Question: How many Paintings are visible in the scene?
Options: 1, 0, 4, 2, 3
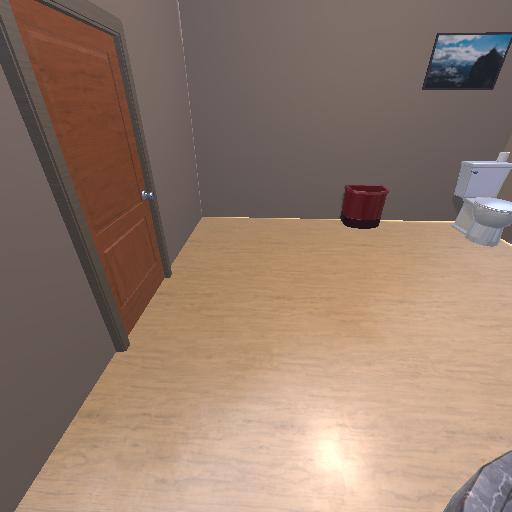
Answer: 1